Field crop: maize
Growth stage: 2
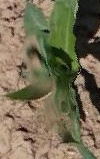
Species: maize